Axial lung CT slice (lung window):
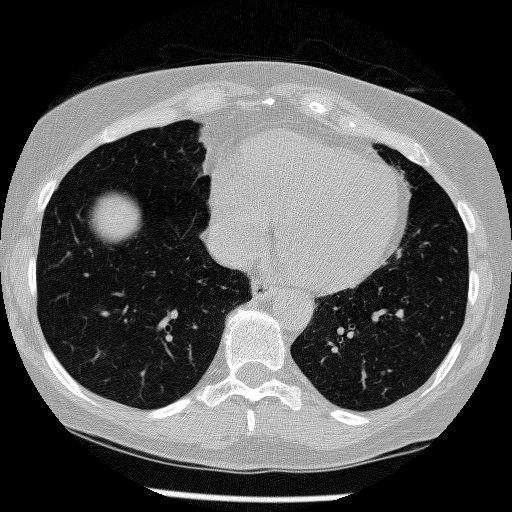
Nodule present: no